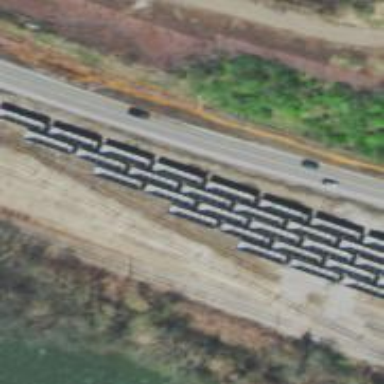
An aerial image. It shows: Railway yard used for storage purposes.